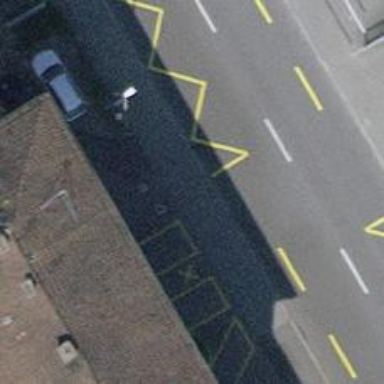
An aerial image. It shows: Sidewalk along the footway.